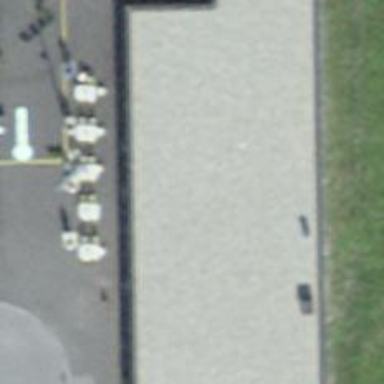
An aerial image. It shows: Cafe.